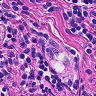
Metastatic tissue present: no